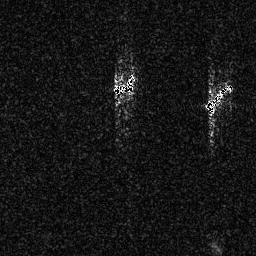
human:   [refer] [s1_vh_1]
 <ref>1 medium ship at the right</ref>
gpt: <box>[[78, 31, 91, 43, 0]]</box>